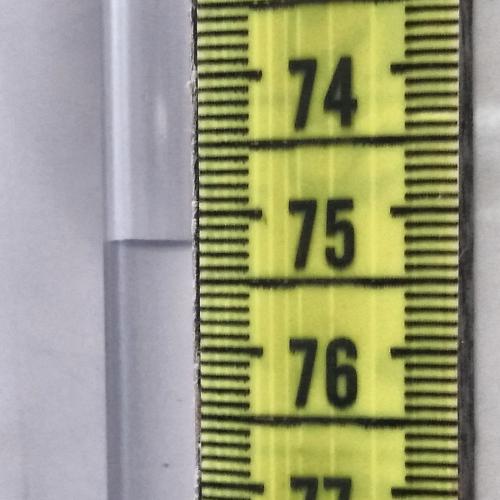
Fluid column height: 75.2 cm